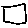
Label: square